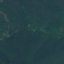
Land use / land cover class: Forest